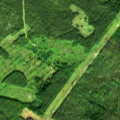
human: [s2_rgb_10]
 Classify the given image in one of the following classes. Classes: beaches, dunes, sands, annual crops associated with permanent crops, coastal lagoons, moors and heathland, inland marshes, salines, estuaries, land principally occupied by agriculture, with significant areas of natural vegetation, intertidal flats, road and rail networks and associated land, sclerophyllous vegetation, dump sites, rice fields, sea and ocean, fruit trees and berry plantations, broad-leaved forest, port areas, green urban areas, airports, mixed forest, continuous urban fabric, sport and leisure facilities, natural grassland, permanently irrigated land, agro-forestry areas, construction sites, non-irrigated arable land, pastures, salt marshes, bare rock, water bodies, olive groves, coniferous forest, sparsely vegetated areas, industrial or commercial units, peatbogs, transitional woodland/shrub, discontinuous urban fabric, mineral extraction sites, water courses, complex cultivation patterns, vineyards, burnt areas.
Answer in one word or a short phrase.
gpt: coniferous forest, mixed forest, transitional woodland/shrub